Question: This is an example run in our Java class today with no problem but when I added the files into a new project I am having the following error. Can you please tell me if I have added files wrongly or maybe the professor was using an slightly different version of the files? Can you let me know what's the reason for this error and how to fix it?

The code for each of the file is as following: ArrayGSackIterable.java:
import java.util.Iterator;
'''
public class ArrayGSackIterable<T> extends ArrayGSack<T> implements GSackIterableADT<T> {
public Iterator<T> iterator() {
return new ArrayGSackIterator<T>(items, numItems);
}
}
'''
and for ArrayGSackIterator.java:
'''
import java.util.Iterator;
import java.util.NoSuchElementException;
public class ArrayGSackIterator<E> implements Iterator<E> {
private E[] items;
private int numItems, curr;
public ArrayGSackIterator(E[] gsackitems, int num) {
items = gsackitems;
numItems = num;
}
public boolean hasNext() {
return curr < numItems;
}
public E next() {
if (!hasNext()) throw new NoSuchElementException();
return items[curr++];
}
public void remove() {
}
}
'''
and finally for GSackIterableADT.java:
'''
import java.util.Iterator;
import java.util.NoSuchElementException;
public interface GSackIterableADT<T> extends Iterable<T> {
void add(T item);
T remove() throws NoSuchElementException;
boolean isEmpty();
Iterator<T> iterator();
}
'''
UPDATE: Apparently I had to add these two files from another .zip file. GSackADT.java:
'''
import java.util.NoSuchElementException;
public interface GSackADT<T> {
void add(T item);
T remove() throws NoSuchElementException;
boolean isEmpty();
}
'''
ArrayGSack.java:
'''
import java.util.NoSuchElementException;
public class ArrayGSack<T> implements GSackADT<T> {
// Internal storage and accounting members
protected T[] items;
protected int numItems;
private static final int INIT_SIZE = 100;
public ArrayGSack() {
items = (T[]) new Object[INIT_SIZE];
numItems = 0;
}
public void add(T item) {
if (numItems == items.length) expandStorage();
items[numItems++] = item;
}
public T remove() throws NoSuchElementException {
if (numItems < 1) throw new NoSuchElementException();
return items[numItems--];
}
public boolean isEmpty() {
return numItems == 0;
}
// Internal method to handle capacity issues
private void expandStorage() {
T[] oldItems = items;
items = (T[]) new Object[2 * items.length];
for (int i = 0; i < oldItems.length; i++)
items[i] = oldItems[i];
}
}
'''
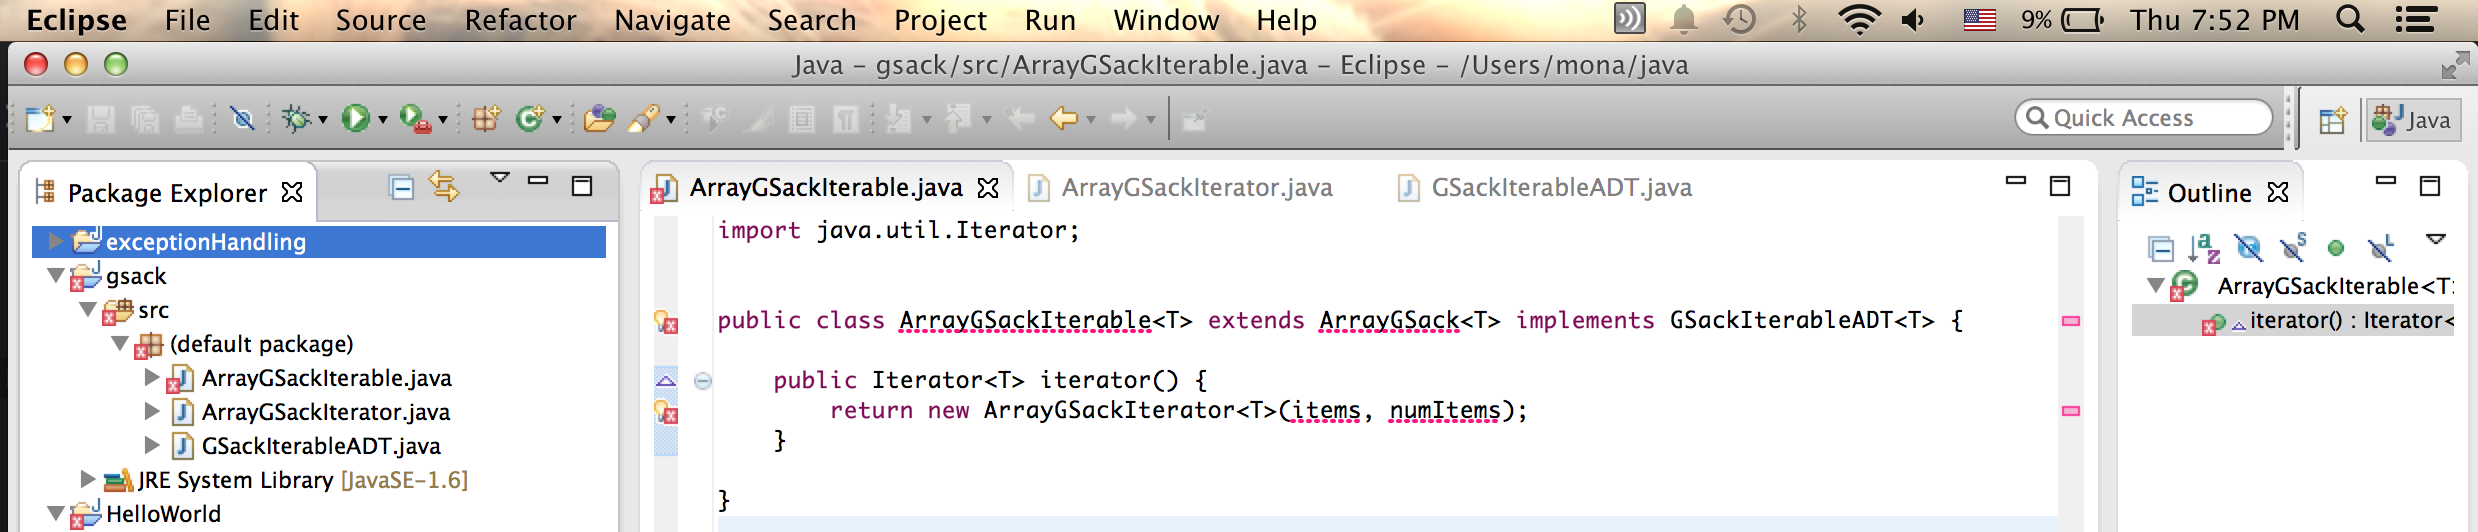
Answer: Your code is complaining for an unimplemented method 'remove' from interface 'GSackIterableADT'.
Your professor might have done either of these to make it run:
- 'remove''GSackIterableADT'- 'ArrayGSackIterable'